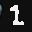
Label: 1